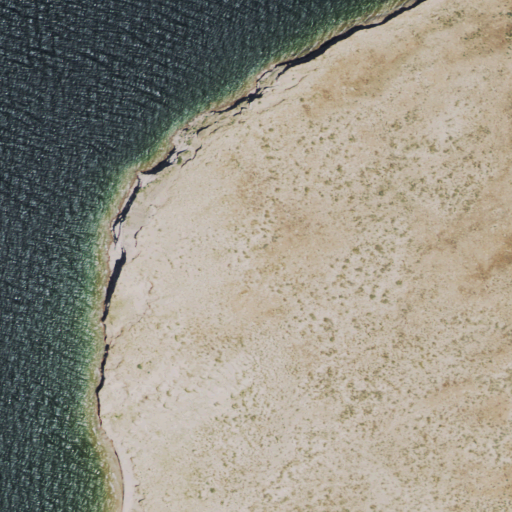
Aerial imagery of cape in Wyoming named Sand Creek Point containing shrub, open water, and grassland